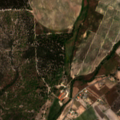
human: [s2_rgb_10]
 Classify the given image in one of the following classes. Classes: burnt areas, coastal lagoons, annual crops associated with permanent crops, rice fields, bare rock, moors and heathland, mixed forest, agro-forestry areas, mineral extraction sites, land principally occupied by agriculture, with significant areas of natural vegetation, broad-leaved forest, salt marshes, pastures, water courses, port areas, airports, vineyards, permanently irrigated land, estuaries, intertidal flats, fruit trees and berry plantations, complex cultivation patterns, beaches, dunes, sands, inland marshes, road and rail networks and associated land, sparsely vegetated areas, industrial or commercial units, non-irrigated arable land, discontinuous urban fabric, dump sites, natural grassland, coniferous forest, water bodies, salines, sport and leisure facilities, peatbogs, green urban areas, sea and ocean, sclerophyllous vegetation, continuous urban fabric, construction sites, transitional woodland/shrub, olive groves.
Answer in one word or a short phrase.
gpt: continuous urban fabric